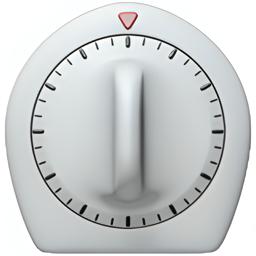
Name: timer clock
Emoji: ⏲
Group: Travel & Places
Sub-group: time